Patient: sex M, age 74
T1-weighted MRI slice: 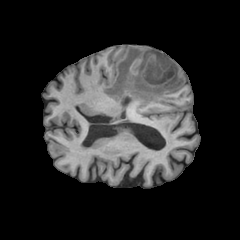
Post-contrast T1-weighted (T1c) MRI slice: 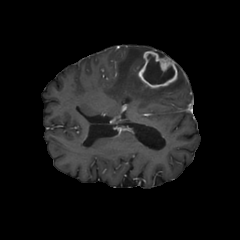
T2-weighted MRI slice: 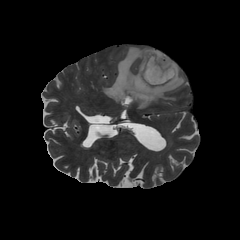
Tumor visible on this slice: yes
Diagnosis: Glioblastoma, IDH-wildtype
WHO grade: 4